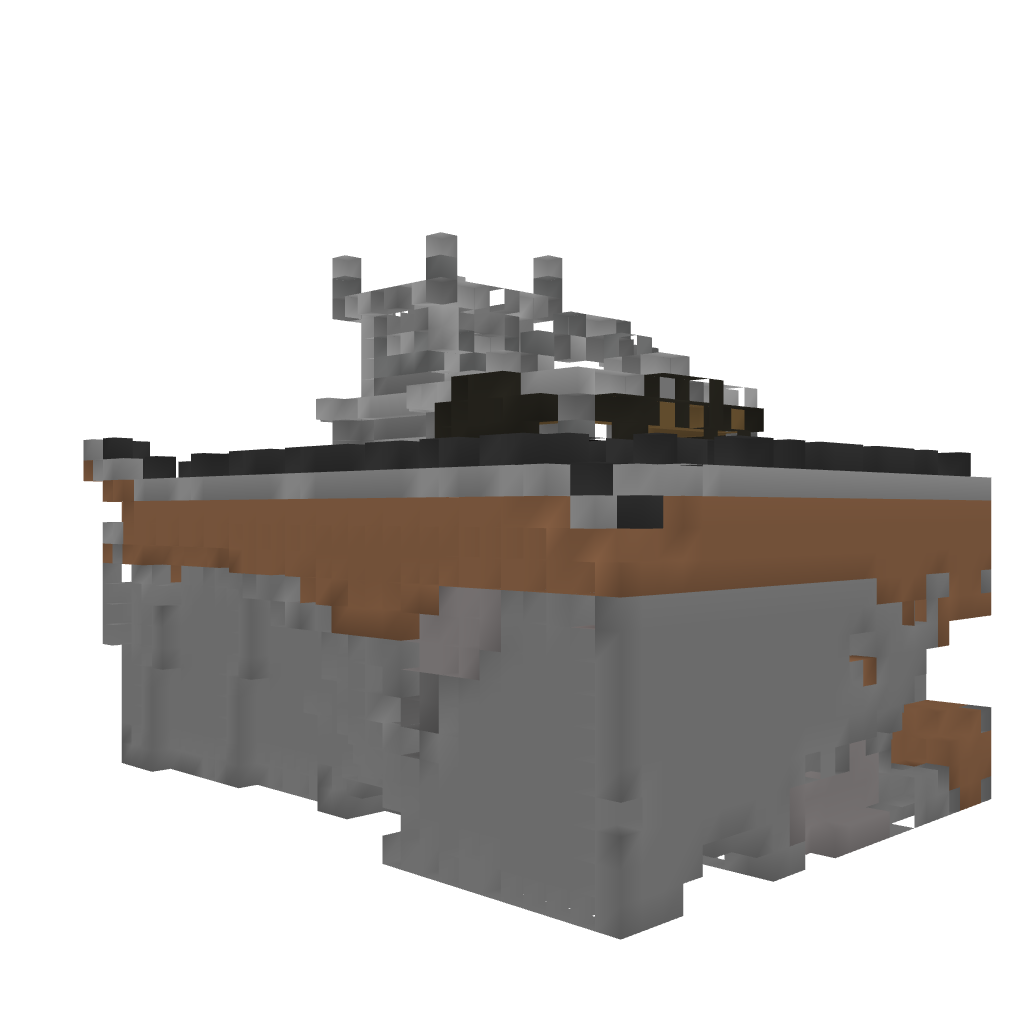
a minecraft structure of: The Modern Outpost [1]